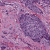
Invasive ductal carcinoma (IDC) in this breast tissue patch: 1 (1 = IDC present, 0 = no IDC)